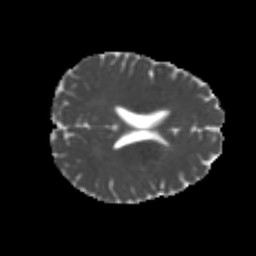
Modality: MD
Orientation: axial
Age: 26
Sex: female
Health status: healthy
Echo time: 0.074 s